Question: I use postgresql 8.4 to route a river network, the following is my code typed in pgAdmin and the result is fine,
'''
select * from driving_distance
('select gid as id,
start_id::int4 as source, end_id::int4 as target,
shape_leng::double precision as cost from network',
10, <PHONE>, false, false);
'''

I have installed psycopg2 and it successfully connect python and postgresql,
'''
#set up python and postgresql connection
import psycopg2
try:
conn = psycopg2.connect("dbname = 'routing_template' user = 'postgres' host = 'localhost' password = 'xxxxx'")
except:
print 'I am unable to connect the database'
'''
Now I need to directly execute my sql code on the top in pyscripter, how should I change these codes to python code?
I am working with postgresql 8.4, python 2.7.6 under Windows 8.1 x64.
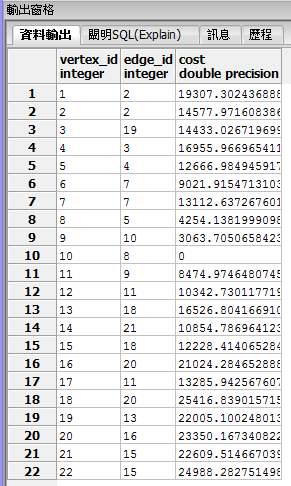
Answer: Use the 'execute' method of the <URL> class to pass the parameters
'''
import psycopg2
query = """
select *
from driving_distance ($$
select
gid as id,
start_id::int4 as source,
end_id::int4 as target,
shape_leng::double precision as cost
from network
$$, %s, %s, %s, %s
)
;"""
conn = psycopg2.connect("dbname=cpn")
cur = conn.cursor()
cur.execute(query, (10, <PHONE>, False, False))
rs = cur.fetchall()
conn.close()
print rs
'''
Notice the use of triple quotes in Python and <URL> in the SQL code